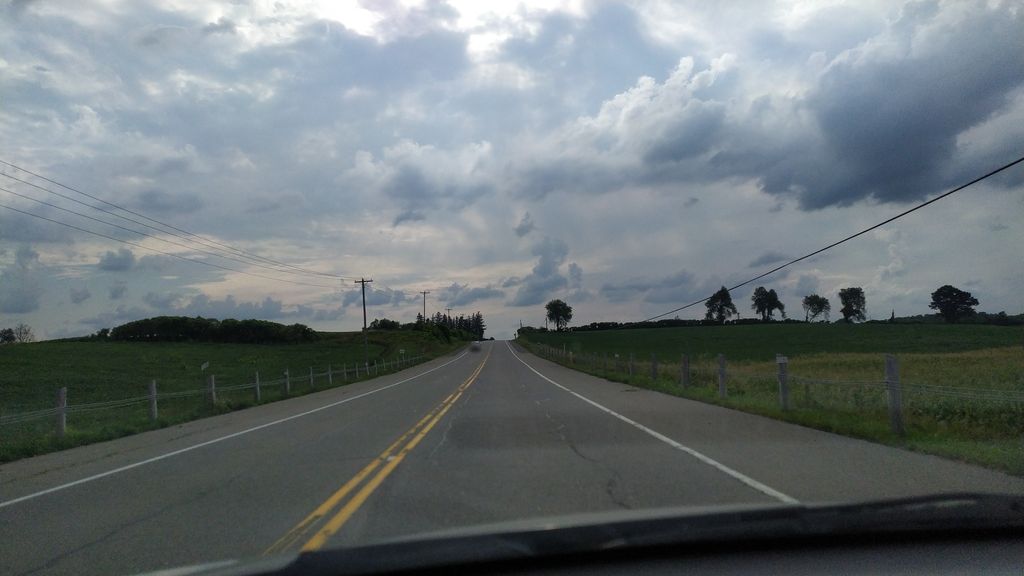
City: kitchener-waterloo